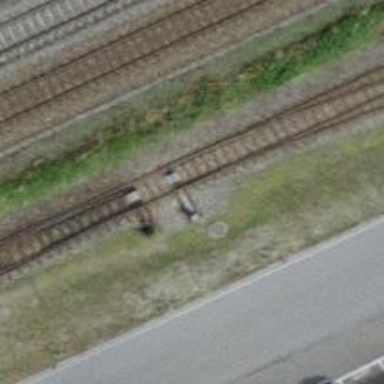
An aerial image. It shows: Railway switch.